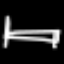
Label: bed